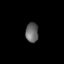
Tissue: skin
Cell type: Epithelial cells
Senescence score: 0.2462
Nuclear area (px): 249
Mean DAPI intensity: 101.88